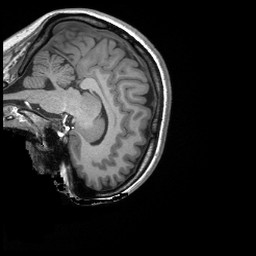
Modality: T1w
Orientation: sagittal
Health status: ill
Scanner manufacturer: siemens
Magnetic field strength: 3 T
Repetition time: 2.3 s
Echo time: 0.00243 s